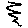
Label: zigzag